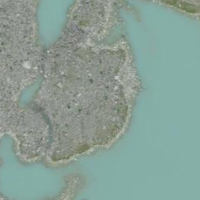
EUNIS habitat code: 14
Species observed at this site:
Rhododendron ferrugineum
Silene acaulis
Saxifraga bryoides
Polystichum lonchitis